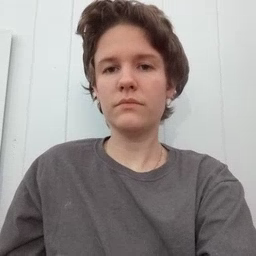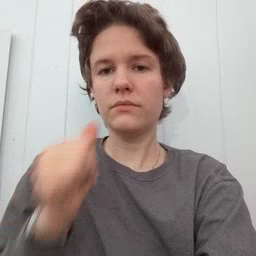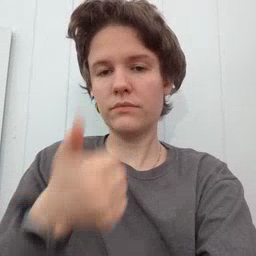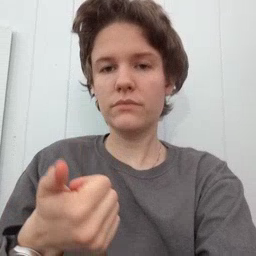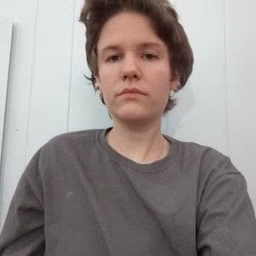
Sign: tomorrow